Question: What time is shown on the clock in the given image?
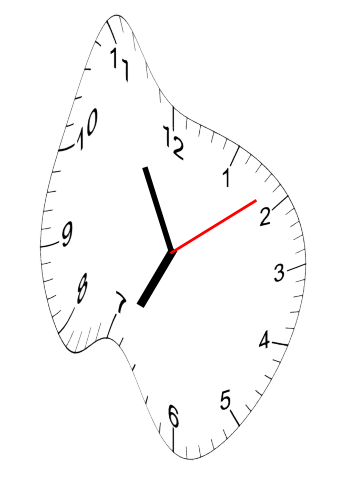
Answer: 06:55:09